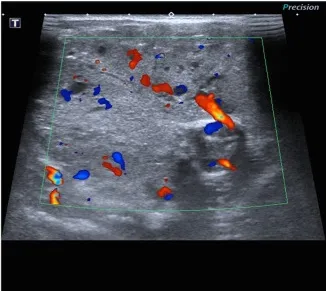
Tumor location and preoperative examinations. (B) Neck ultrasound showing abundant blood supply to the tumor.
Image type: radiology (ultrasound)